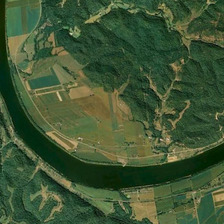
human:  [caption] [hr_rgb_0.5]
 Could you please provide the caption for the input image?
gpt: many green trees and some farmlands are in two sides of a curved river .

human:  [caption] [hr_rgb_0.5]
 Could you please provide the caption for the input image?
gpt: many green trees and some farmlands are in two sides of a curved river .

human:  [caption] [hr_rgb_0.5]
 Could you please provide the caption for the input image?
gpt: many green trees and some farmlands are in two sides of a curved river .

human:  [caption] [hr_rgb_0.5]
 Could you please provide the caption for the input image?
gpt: many green trees and some farmlands are in two sides of a curved river .

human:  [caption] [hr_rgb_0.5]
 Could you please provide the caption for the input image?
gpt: many green trees and some farmlands are in two sides of a curved river .